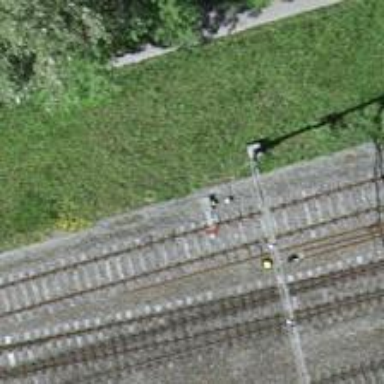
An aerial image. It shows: Railway siding with one electrified track and contact line.